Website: macys
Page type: customer-info-address
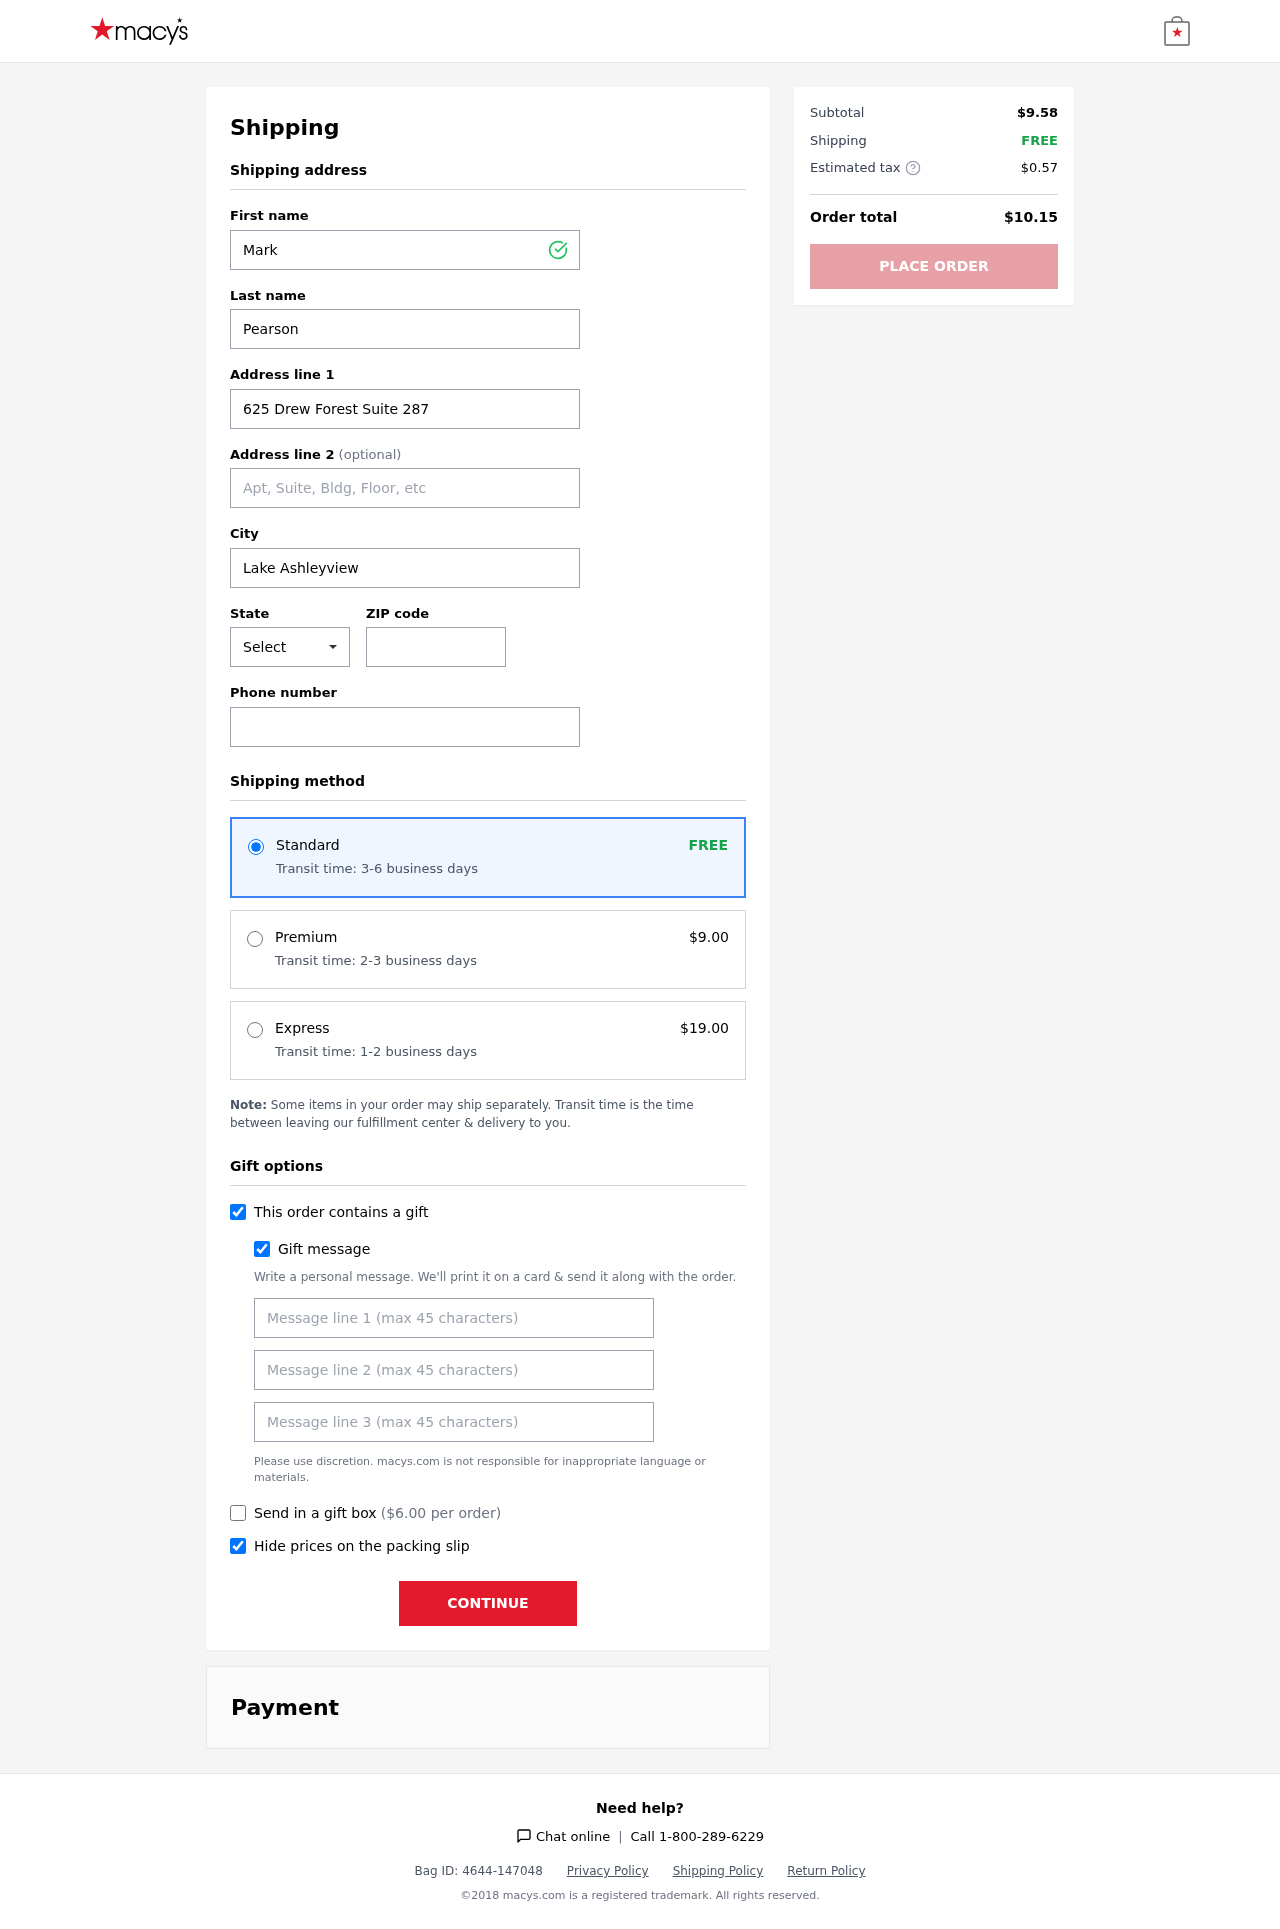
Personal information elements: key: PII_CITY
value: Lake Ashleyview
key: PII_FIRSTNAME
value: Mark
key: PII_GIFT_MESSAGE
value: Hey Zachary, I saw this roasted poblano dressing and immediately thought of how much you enjoy whipping up delicious meals. I hope it adds a little extra flair to your next culinary adventure! Enjoy!  Mark
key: PII_LASTNAME
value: Pearson
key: PII_PHONE
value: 3637996863
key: PII_POSTCODE
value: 03764
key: PII_STATE_ABBR
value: CO
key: PII_STREET
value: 625 Drew Forest Suite 287
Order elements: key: ORDER_SHIPPING_STANDARD
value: FREE
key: ORDER_SHIPPING_STANDARD_TIME
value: Transit time: 3-6 business days
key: ORDER_SHIPPING_PREMIUM
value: $9.00
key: ORDER_SHIPPING_PREMIUM_TIME
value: Transit time: 2-3 business days
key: ORDER_SHIPPING_EXPRESS
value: $19.00
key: ORDER_SHIPPING_EXPRESS_TIME
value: Transit time: 1-2 business days
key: ORDER_GIFT_BOX_FEE
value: $6.00
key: ORDER_SUBTOTAL
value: $9.58
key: ORDER_SHIPPING_COST
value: FREE
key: ORDER_TAX
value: $0.57
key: ORDER_TOTAL
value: $10.15